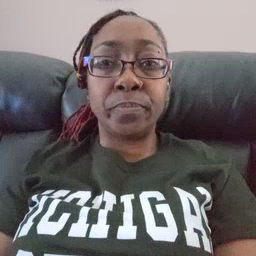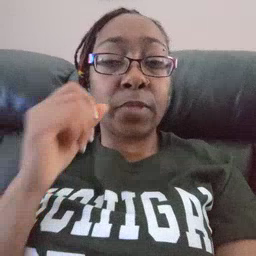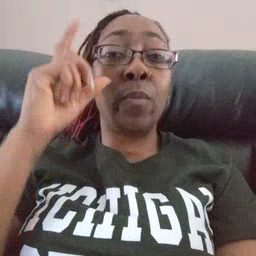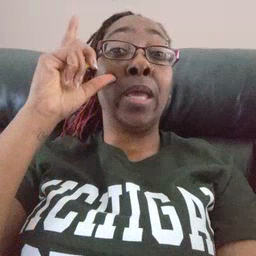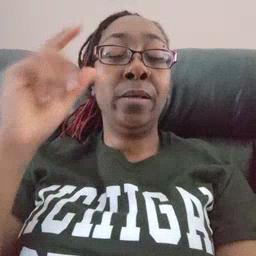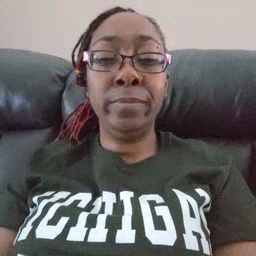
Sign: awake